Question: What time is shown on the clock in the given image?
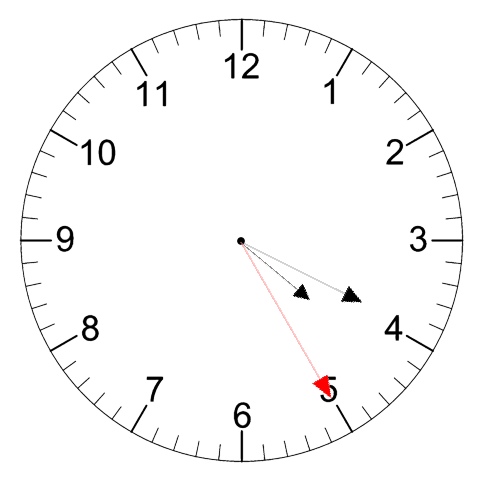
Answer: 04:19:25